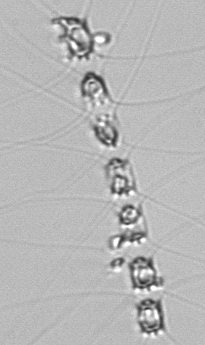
Label: Chaetoceros_didymus_TAG_external_flagellate